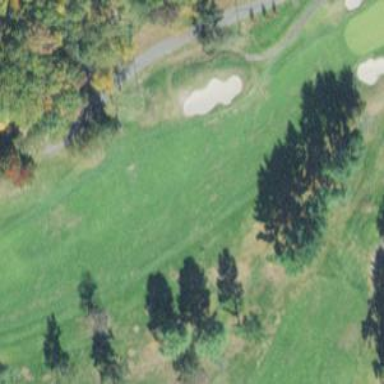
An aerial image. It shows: Golf hole.